Question: I just installed 2.1 RC1 bundle on windows 7
Each time I try to save a document (also when I first open Lyx), I get this message

LyX-210RC1-Bundle-1.exe
why this happens? Do I need to configure something else? I had Lyx 2.0 before, but I uninstalled that before installing Lyx 2.1
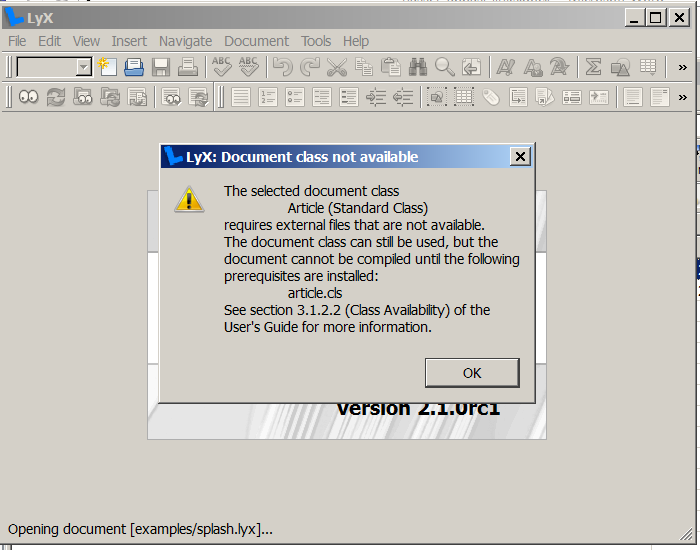
Answer: I also got this message. For me, this is what I think was going on:
The first execution of Lyx very quietly (i.e., in the background) performs package updates for MiKTeX. Afterwards, it actually launches Lyx.
However, if you launch a second invocation of Lyx immediately after the first (since nothing has yet displayed), it will launch w/o the packages it requires and result in the message that you see.
I suppose if MiKTeX was not / improperly installed, you could also encounter this issue.